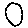
Label: circle